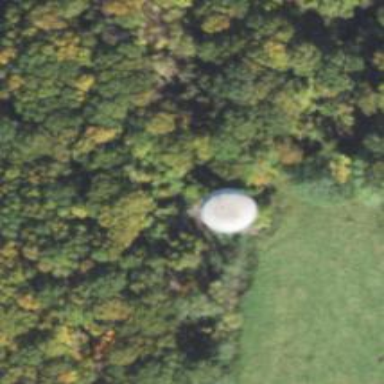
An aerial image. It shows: Water tower that is man-made.